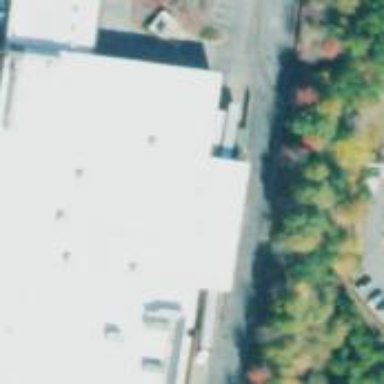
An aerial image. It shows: Supermarket located in building.